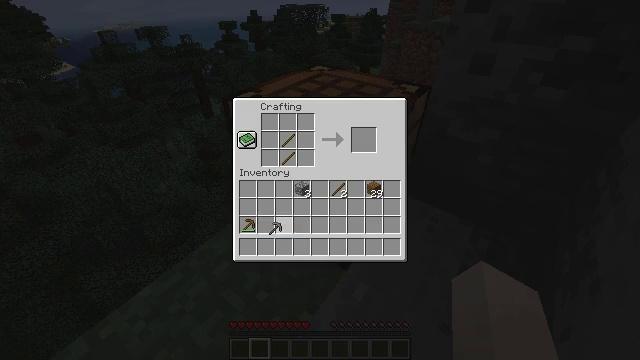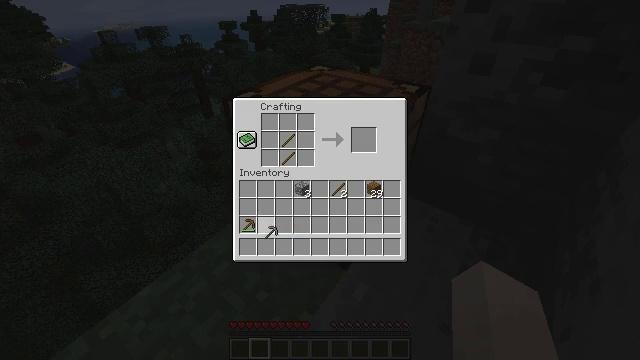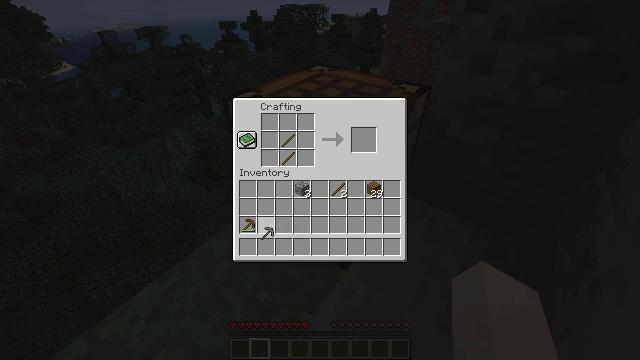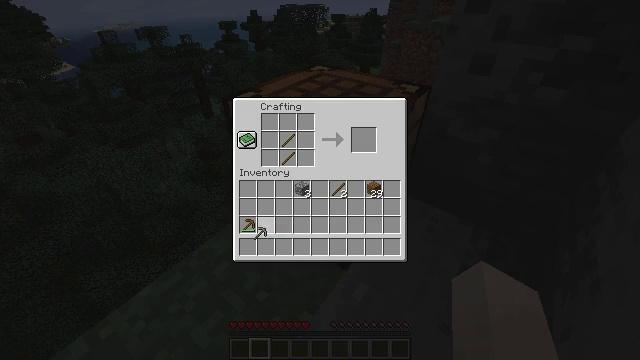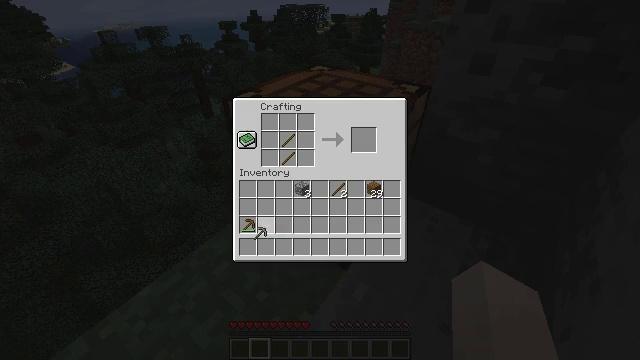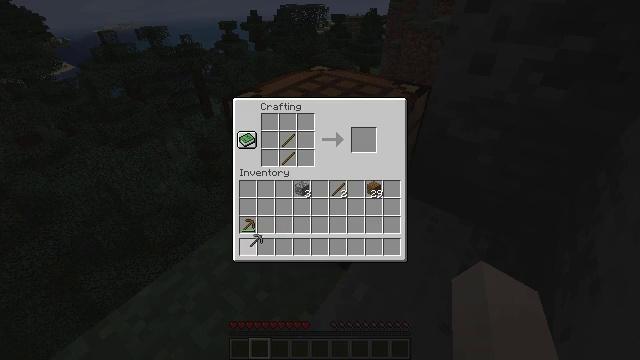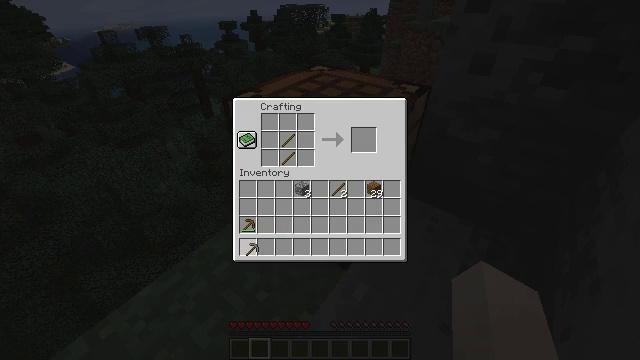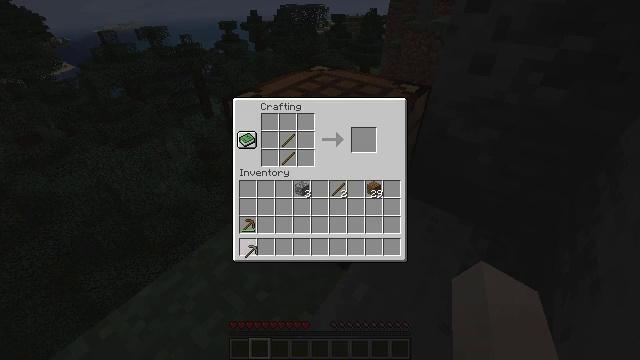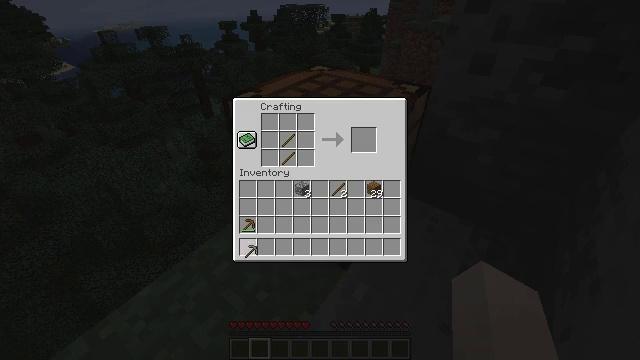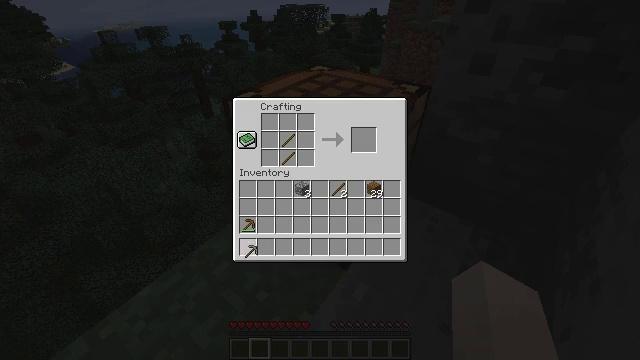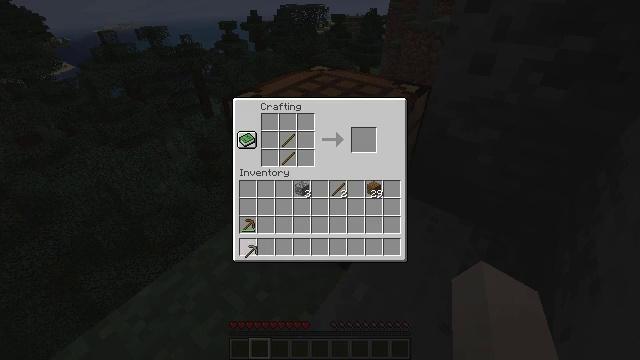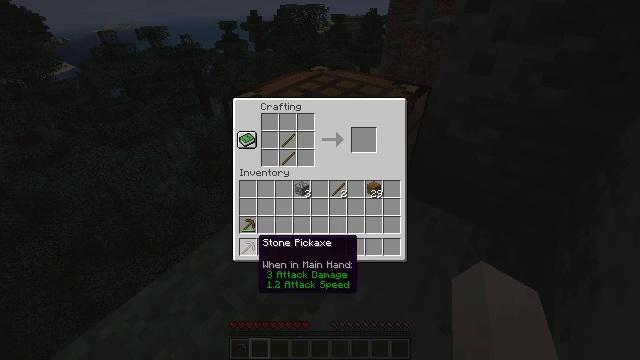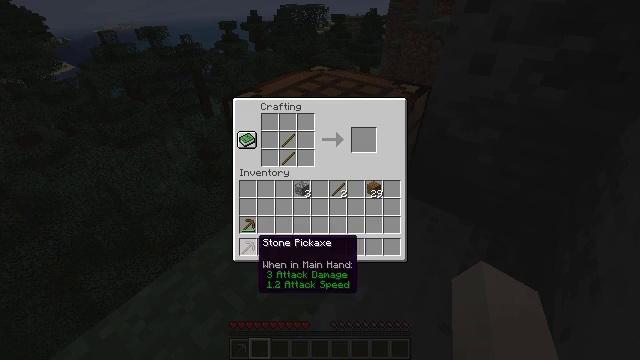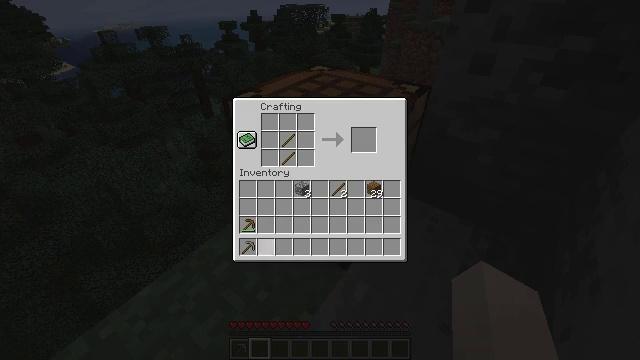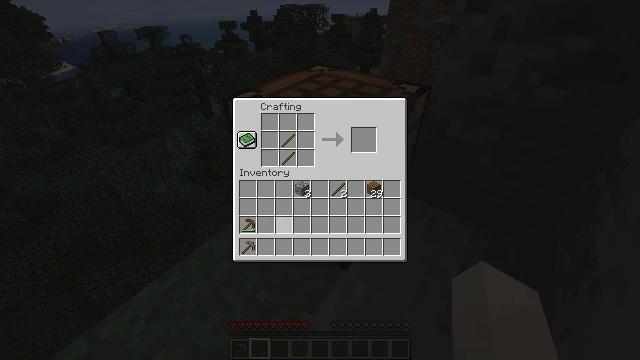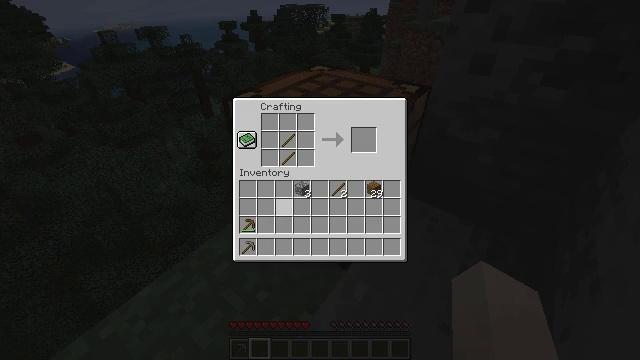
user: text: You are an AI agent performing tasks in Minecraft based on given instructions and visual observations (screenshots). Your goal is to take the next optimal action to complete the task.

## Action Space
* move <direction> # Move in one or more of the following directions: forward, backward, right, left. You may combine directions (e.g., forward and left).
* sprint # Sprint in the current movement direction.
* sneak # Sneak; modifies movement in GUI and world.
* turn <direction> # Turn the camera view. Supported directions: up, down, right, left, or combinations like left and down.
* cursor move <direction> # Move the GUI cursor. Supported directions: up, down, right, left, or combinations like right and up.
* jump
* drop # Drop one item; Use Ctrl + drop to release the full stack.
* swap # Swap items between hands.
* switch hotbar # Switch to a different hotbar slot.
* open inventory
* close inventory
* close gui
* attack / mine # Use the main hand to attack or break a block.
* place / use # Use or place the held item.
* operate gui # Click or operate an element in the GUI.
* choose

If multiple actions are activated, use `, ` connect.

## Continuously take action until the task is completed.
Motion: motion action
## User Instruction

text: Craft a stone axe with sticks and cobblestones.
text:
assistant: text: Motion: open gui
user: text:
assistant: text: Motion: no_op
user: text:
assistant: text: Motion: cursor move left
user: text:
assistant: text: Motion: no_op
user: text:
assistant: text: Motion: no_op
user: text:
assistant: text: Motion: cursor move down
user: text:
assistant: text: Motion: no_op
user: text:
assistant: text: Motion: no_op
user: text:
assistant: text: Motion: operate gui
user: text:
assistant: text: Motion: operate gui
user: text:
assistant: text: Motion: no_op
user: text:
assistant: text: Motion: no_op
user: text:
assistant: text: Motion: cursor move right and up
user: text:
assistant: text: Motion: cursor move right and up
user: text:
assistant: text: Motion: cursor move right and up
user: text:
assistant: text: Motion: cursor move up
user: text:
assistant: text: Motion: no_op
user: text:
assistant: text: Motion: no_op
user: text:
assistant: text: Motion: no_op
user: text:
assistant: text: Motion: no_op
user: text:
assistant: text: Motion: no_op
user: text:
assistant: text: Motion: operate gui
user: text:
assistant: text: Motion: cursor move up, operate gui
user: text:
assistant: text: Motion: cursor move left and up, operate gui
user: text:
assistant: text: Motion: cursor move up
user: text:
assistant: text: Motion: no_op
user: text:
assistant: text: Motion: no_op
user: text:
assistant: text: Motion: no_op
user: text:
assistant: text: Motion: no_op
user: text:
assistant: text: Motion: choose